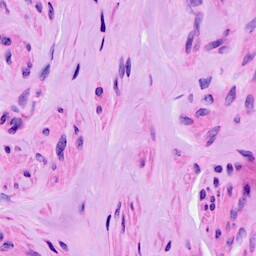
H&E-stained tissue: Ovarian